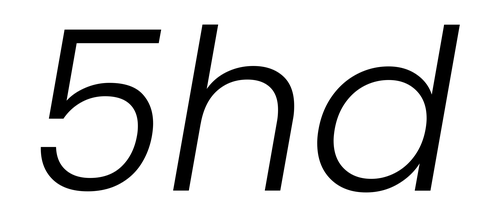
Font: Poppins-LightItalic